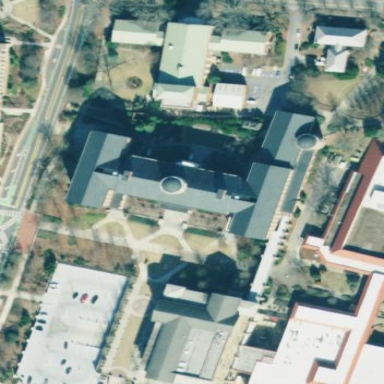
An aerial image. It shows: University building with gabled black roof.